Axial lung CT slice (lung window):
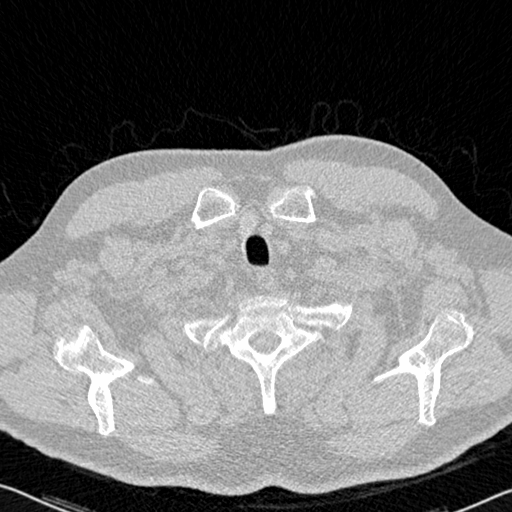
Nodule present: no